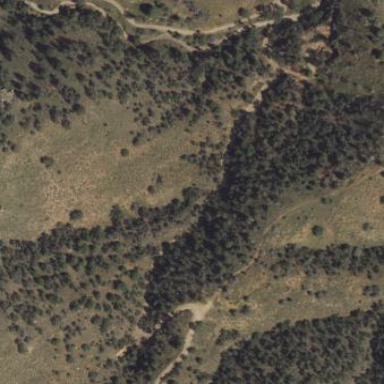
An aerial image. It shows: Evergreen needle-leaved woodland.